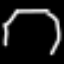
Label: octagon